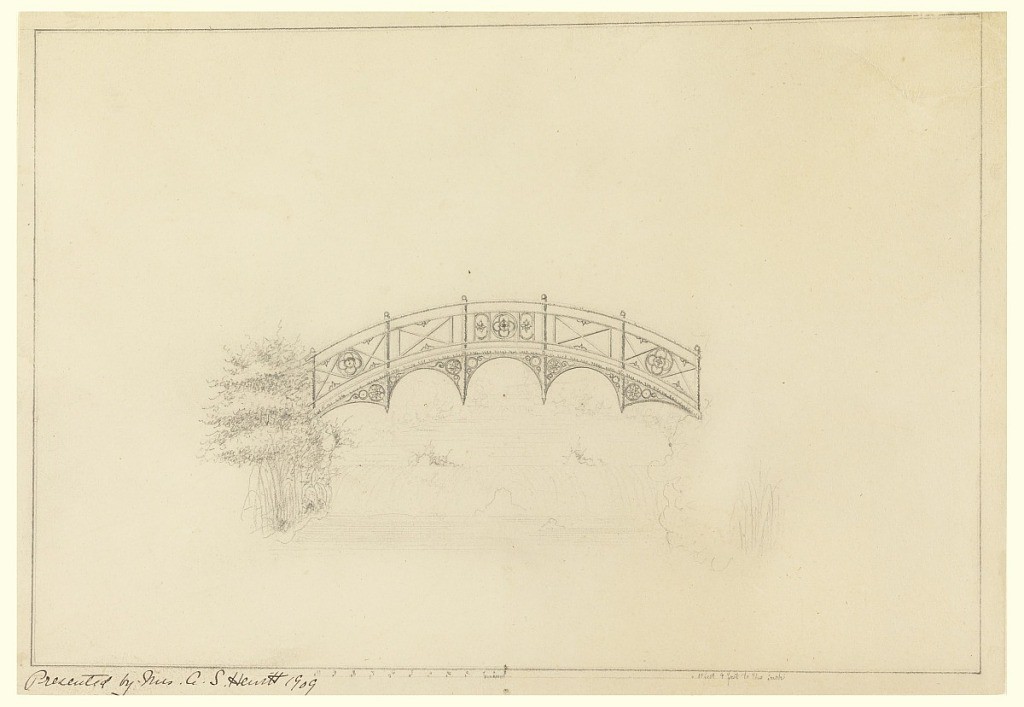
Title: Design for Bridge in Garden Pavilion
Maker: Franz H. Heissinger
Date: ca. 1909
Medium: Graphite on wove paper, lined
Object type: Drawing
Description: Design for half-moon bridge in garden pavilion. Flower motif decorates balustrade and supports of bridge. Vegetation drawn on left side of bridge. Scale noted on bottom.